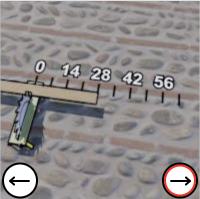
Task: length
Answer: 28
First scale value: 14.0